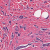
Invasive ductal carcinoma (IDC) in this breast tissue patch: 1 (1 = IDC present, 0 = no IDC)